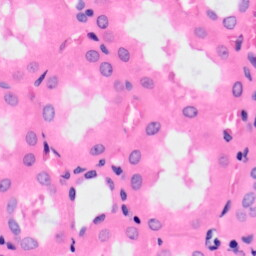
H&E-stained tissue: Kidney